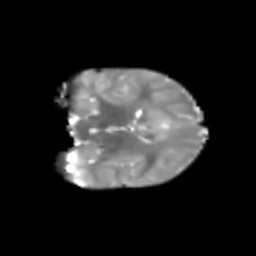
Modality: T2w
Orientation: coronal
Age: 6
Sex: male
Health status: healthy